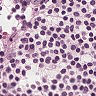
Metastatic tissue present: no